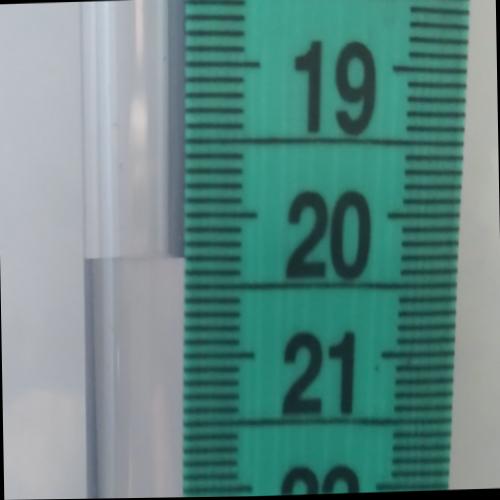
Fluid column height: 20.3 cm